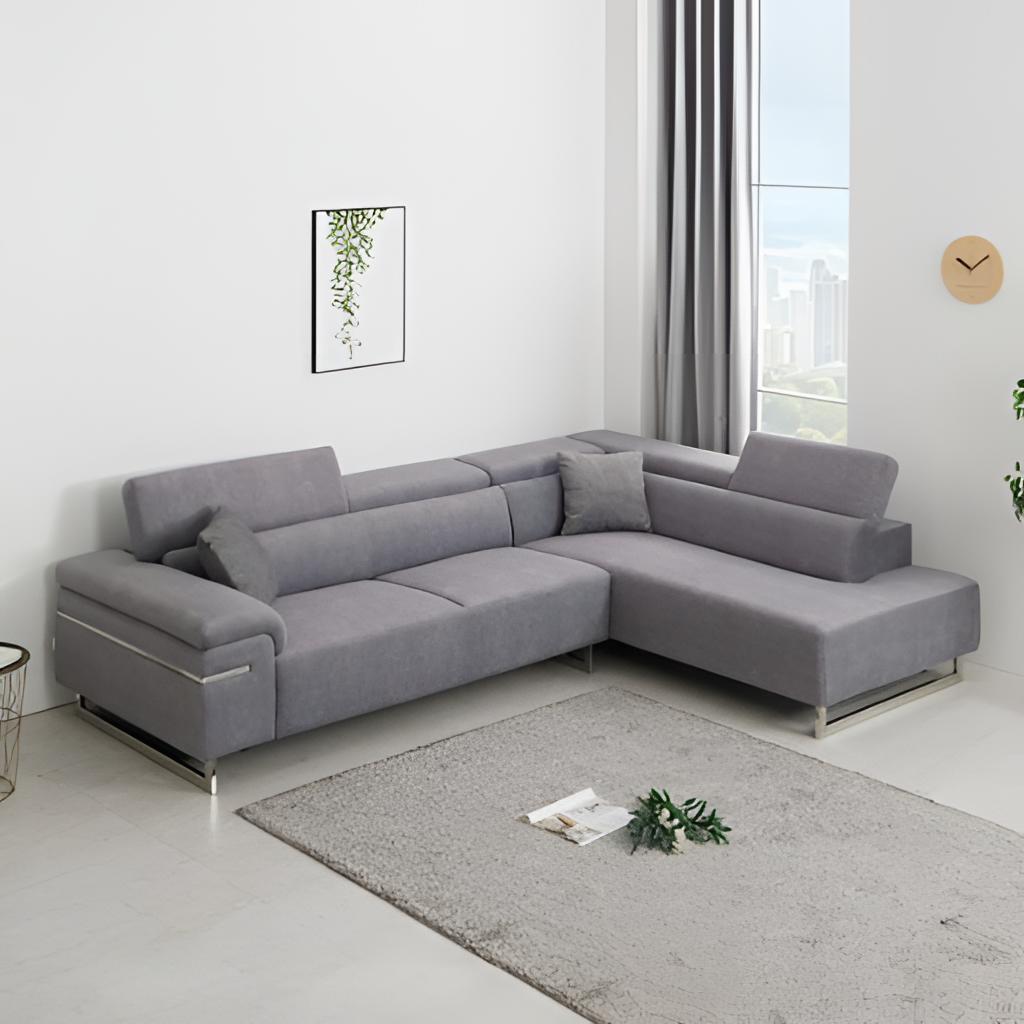
fabric sectional sofa, living room, tile flooring, with large square pattern, modern, white paint wallpaper, with solid pattern